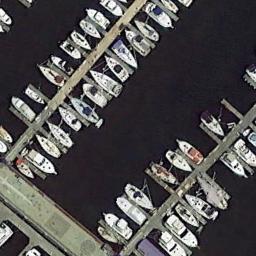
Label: harbor